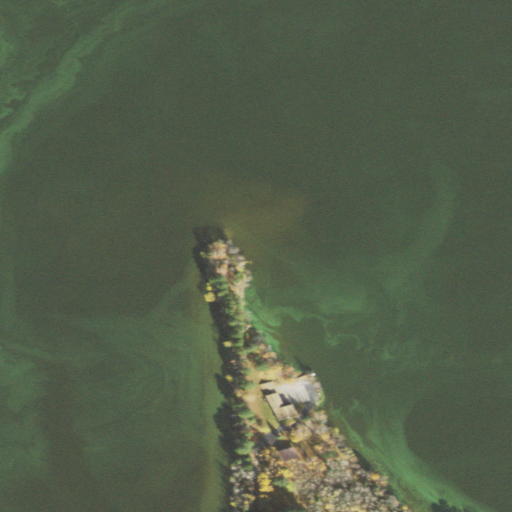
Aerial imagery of cape in Minnesota named Sandy Point containing open water, mixed forest, grassland, barren land, open development, low intensity development, and herbaceous wetlands